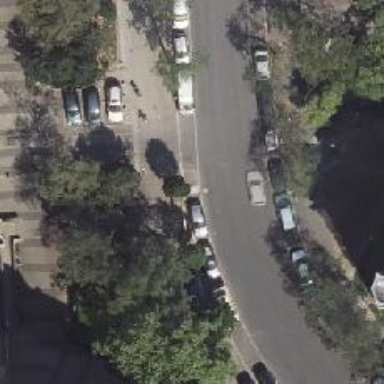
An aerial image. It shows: Parking lane designated for parking.